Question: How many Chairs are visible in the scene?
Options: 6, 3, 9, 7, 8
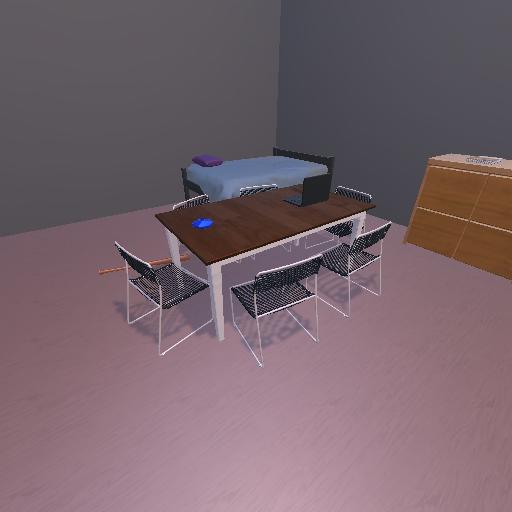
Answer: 6